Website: bh-photo
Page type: newsletter-management
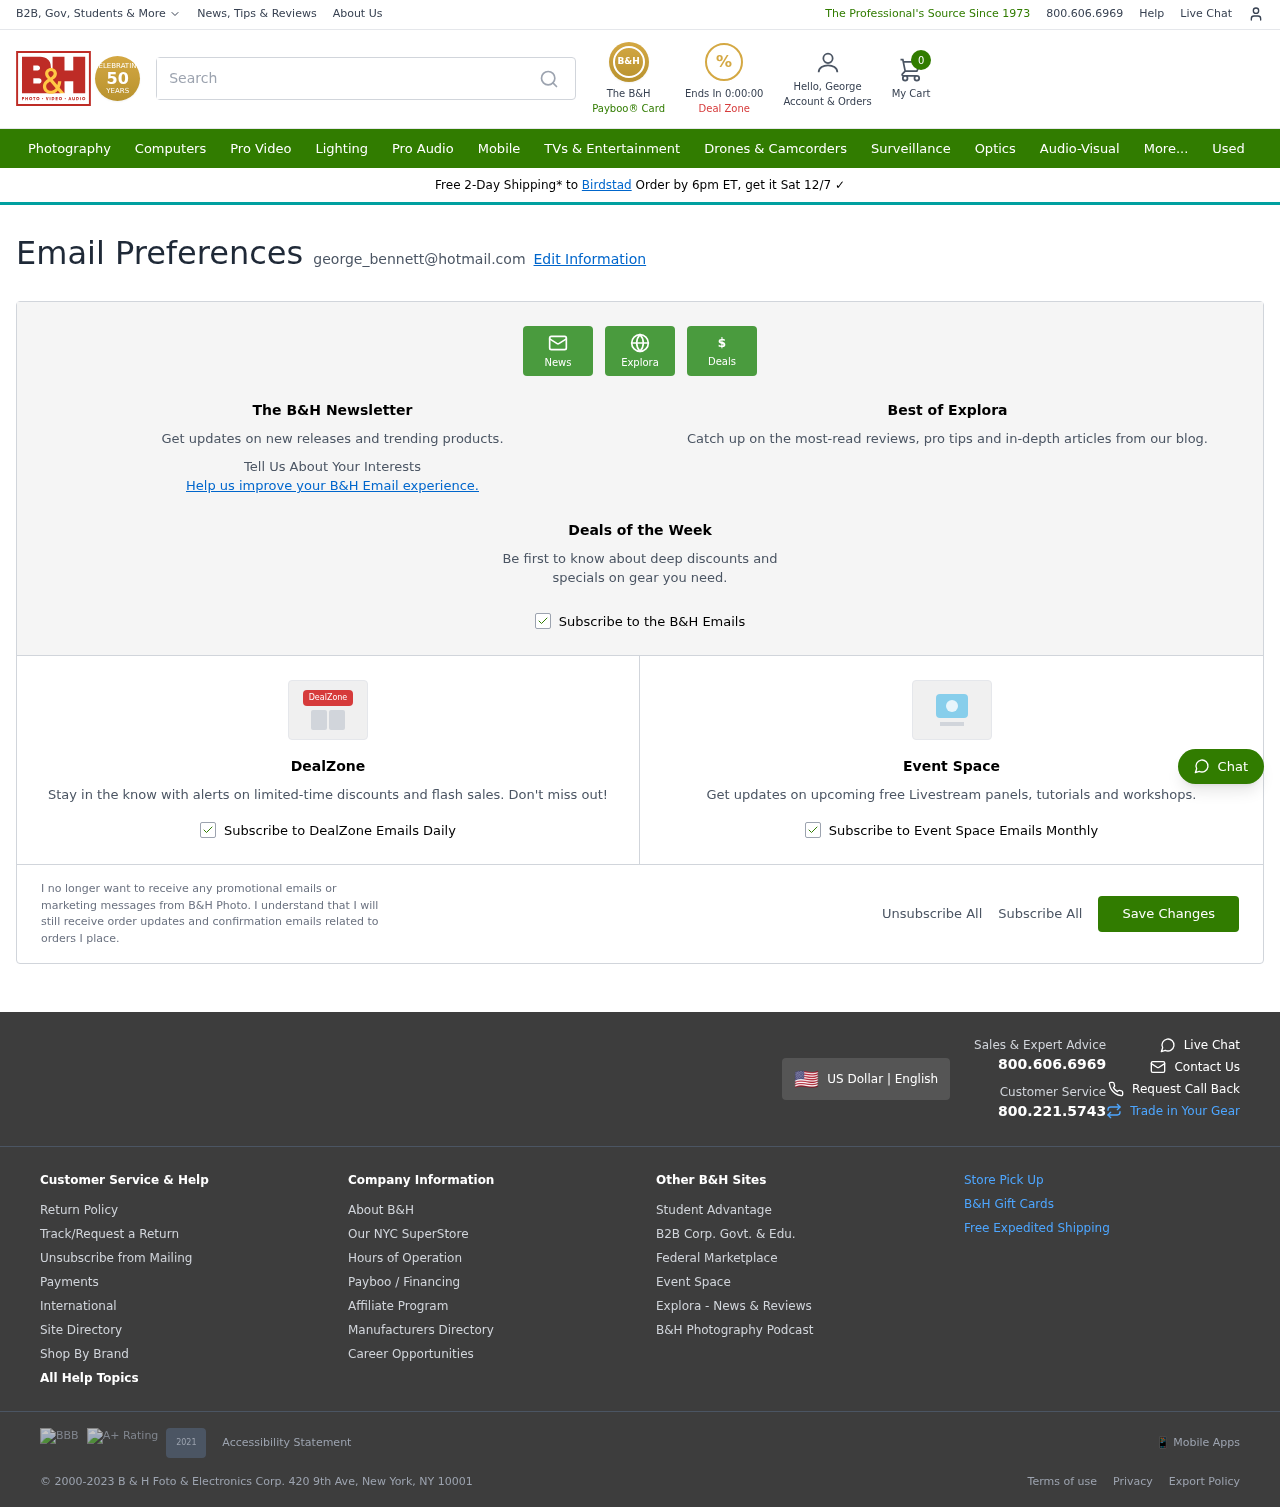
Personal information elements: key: PII_CITY
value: Birdstad
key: PII_EMAIL
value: george_bennett@hotmail.com
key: PII_FIRSTNAME
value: George
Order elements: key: ORDER_DEAL_END
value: Ends In 0:00:00
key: ORDER_NUM_ITEMS
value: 0
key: ORDER_DELIVERY_DATE
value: Sat 12/7
Search elements: key: HEADER_SEARCH
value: Search